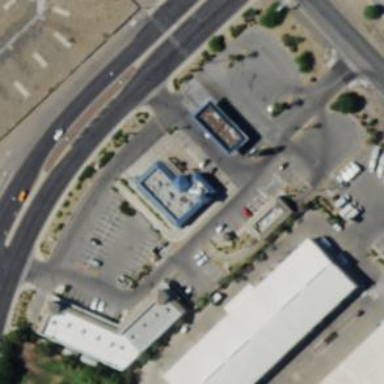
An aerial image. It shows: Retail area.